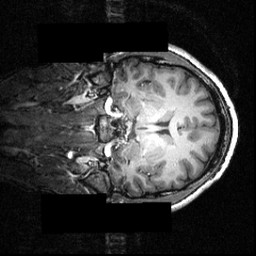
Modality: T1w
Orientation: coronal
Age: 28
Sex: male
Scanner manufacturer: siemens
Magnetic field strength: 3.951 T
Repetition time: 1.5 s
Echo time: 0.00335 s